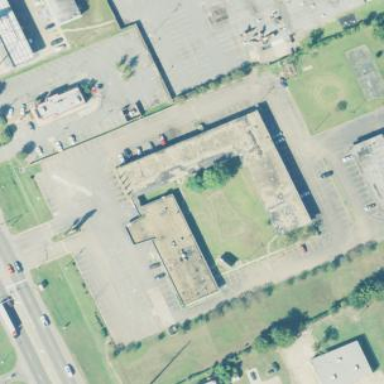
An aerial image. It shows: Motel building.